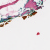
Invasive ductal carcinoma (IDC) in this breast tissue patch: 0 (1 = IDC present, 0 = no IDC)